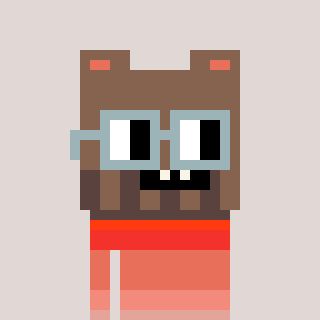
a pixel art character with square dark gray glasses, a bear-shaped head and a yellow-colored body on a warm background